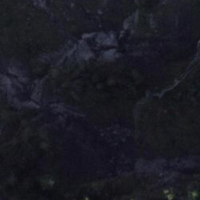
EUNIS habitat code: 48
Species observed at this site:
Epipactis atrorubens